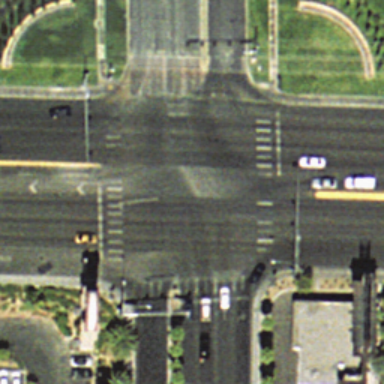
An intersection with many cars on the road .